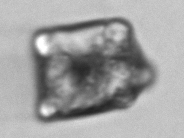
Label: Biddulphia